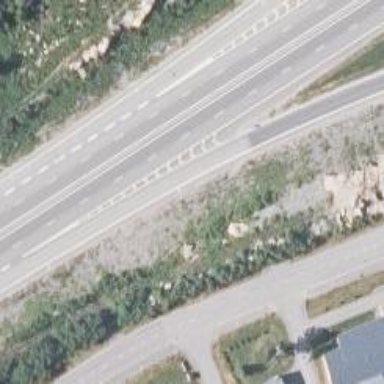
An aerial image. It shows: Trunk link highway.